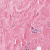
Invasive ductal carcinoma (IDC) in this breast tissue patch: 0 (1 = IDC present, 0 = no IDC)